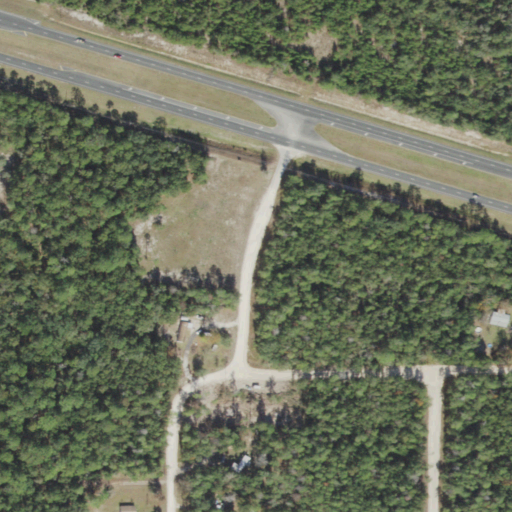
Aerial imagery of mountain in Florida named Spring Hill containing evergreen forest, low intensity development, open development, grassland, medium intensity development, shrub, pasture, high intensity development, and barren land